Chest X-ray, PA view. Patient: 52 years old, sex M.
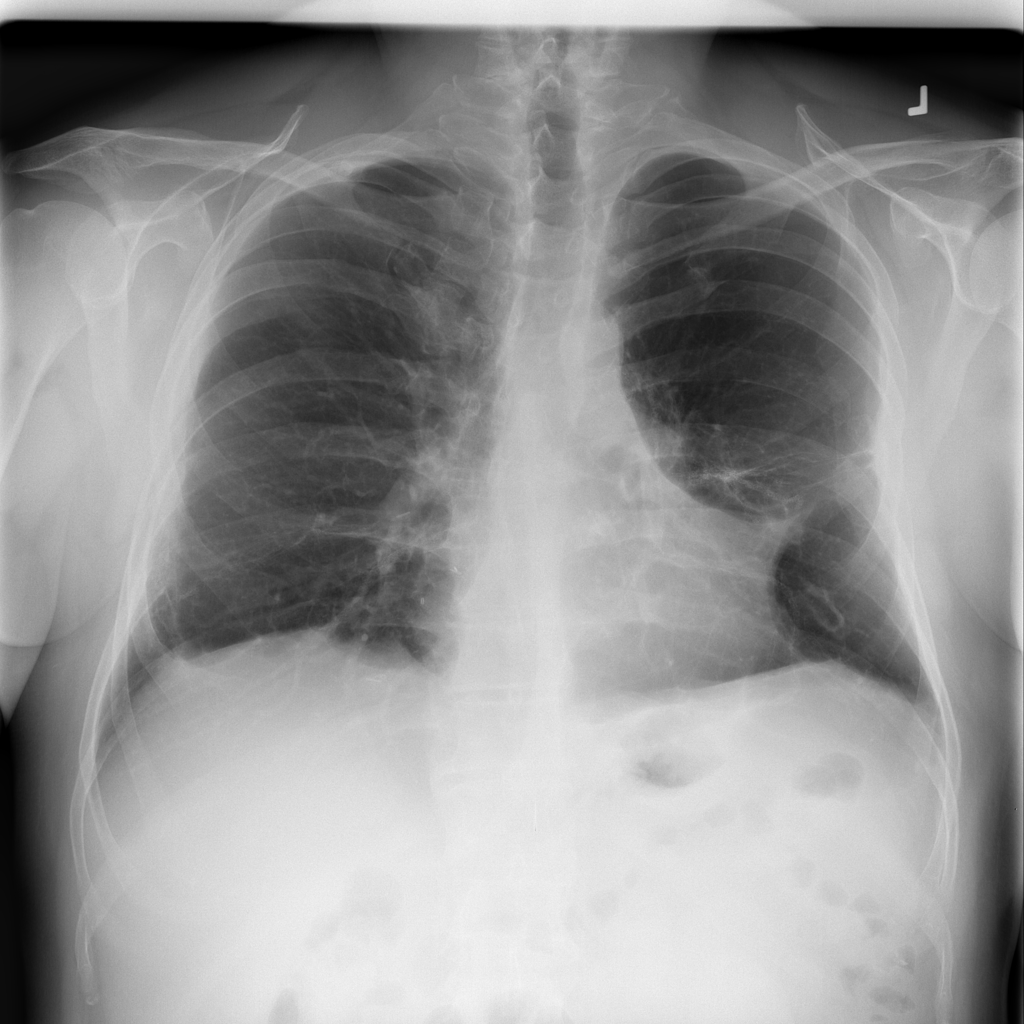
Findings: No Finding